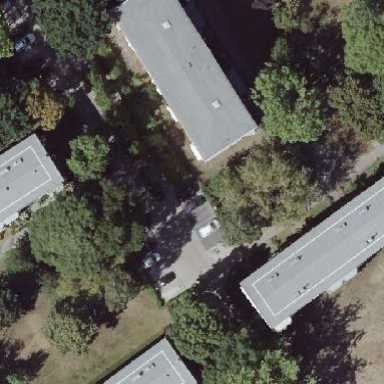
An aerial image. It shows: Street-side parking area.